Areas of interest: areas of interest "Heshun Garden (Dajiang Road)"
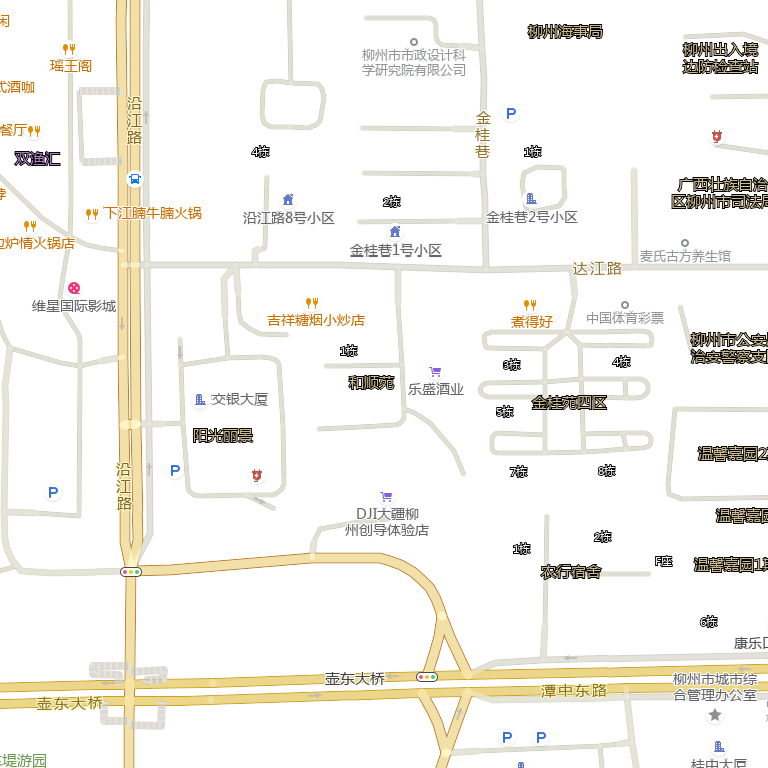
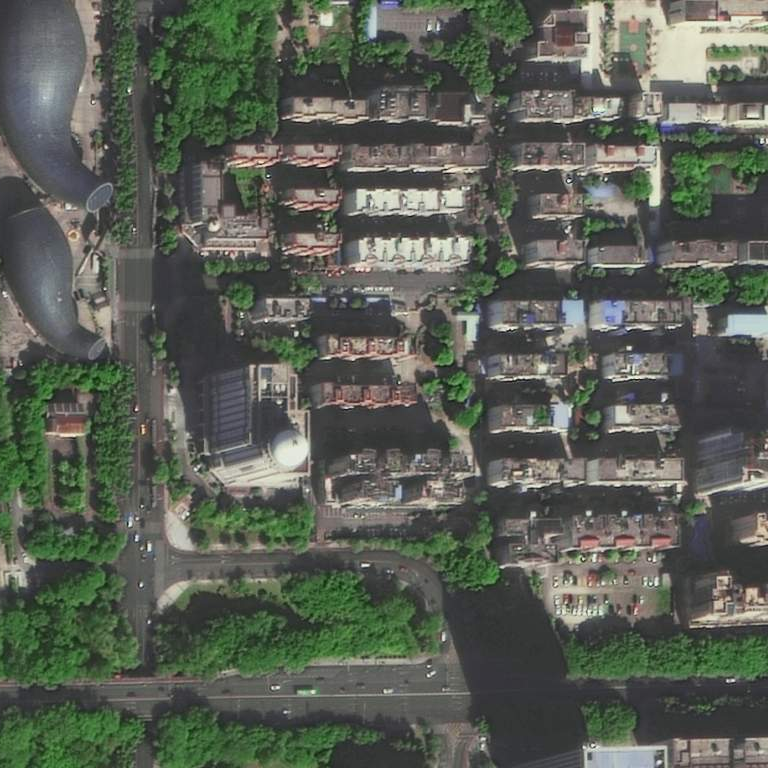